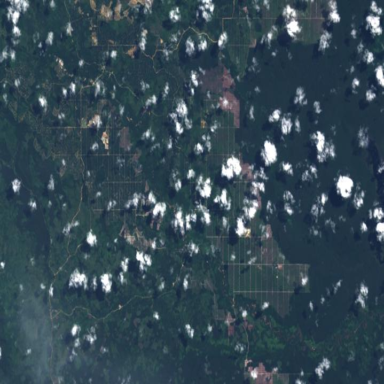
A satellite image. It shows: Orchard filled with oil palm trees.